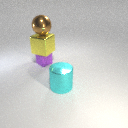
small purple rubber cube below large yellow metal cube